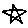
Label: star